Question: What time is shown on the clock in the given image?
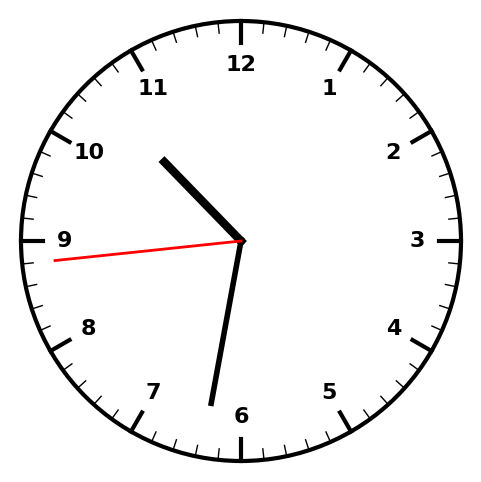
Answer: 10:31:44